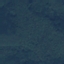
Land use / land cover class: Forest